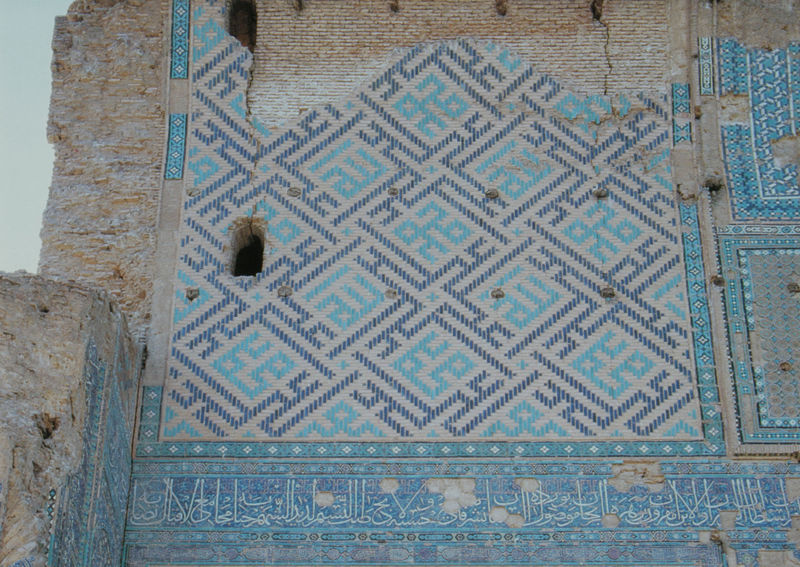
Titel: Eingangsportal (Detail)
Standort: Shakhrisabz, Usbekistan
Institution: Aq Saray Palast
Schlagwörter: blau, himmel, weiß, braun, fenster, schwarz, türkis, zeichen, gebäude, haus, muster, ornament, alt, wand, architektur, rahmen, sockel, stein, steine, felder, boden, borte, hellblau, schrift, ansicht, fassade, lehm, abstrakt, risse, verlassen, wüste, mauer, ziegel, farbe, backstein, dunkelblau, inschrift, ornamente, verzierung, schriftzeichen, foto, fotografie, photographie, ruine, gewölbe, antike, moschee, orient, orientalisch, mauerwerk, abbruch, tauben, loch, fliesen, text, buchstaben, beschriftung, fliese, kachel, kacheln, mosaik, löcher, photo, flecken, quadrate, raute, arabisch, balu, geometrie, quadrat, arabien, islam, persien, bau, labyrinth, marokko, ruinös, tonne, quadratisch, riss, bauwerk, arabeske, fehler, kalligraphie, geböude, türkies, hakenkreuz, rechter winkel, arabische schrift, ali, preussisch blau, hakenkreuze, wsand, bilderverbot, bescädigt, kürkei, luen, arabische buchstaben, arabic, buscstaben